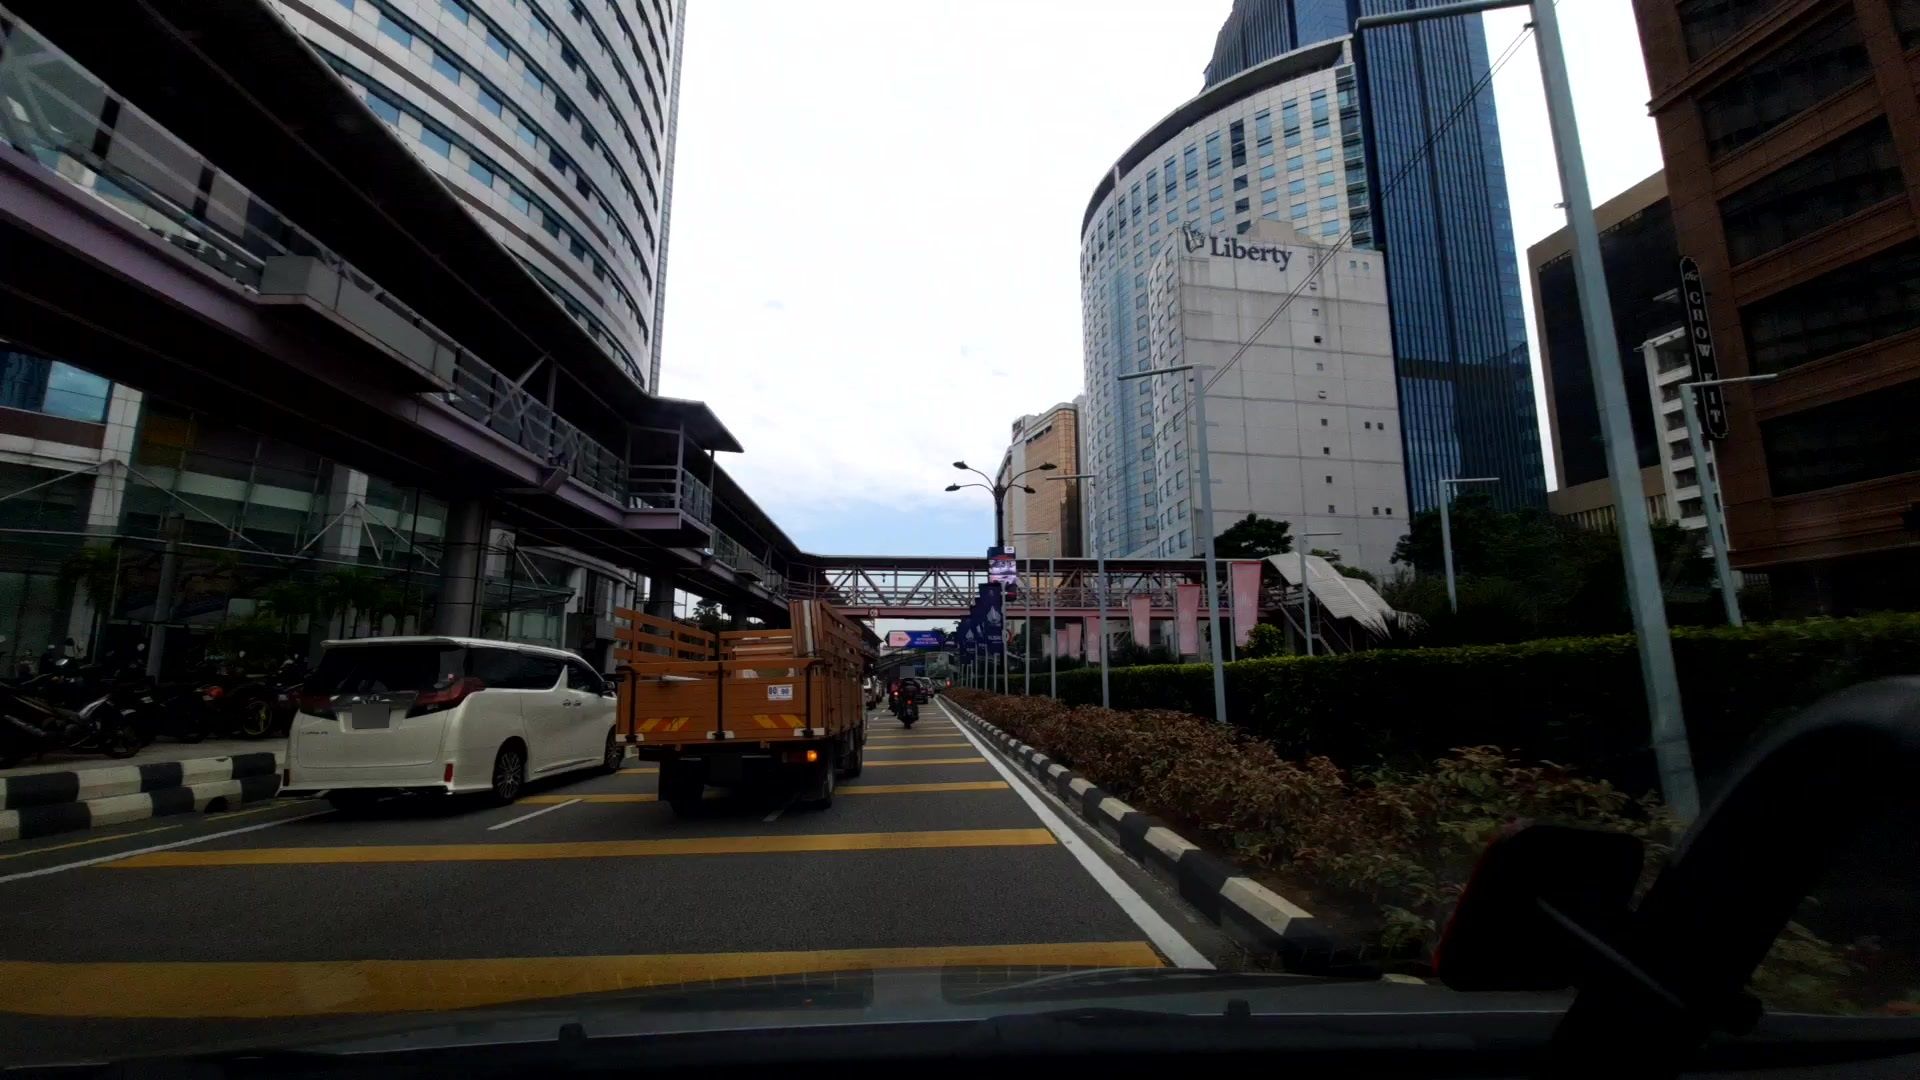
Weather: cloudy
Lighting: day
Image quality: good
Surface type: driving surface
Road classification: secondary
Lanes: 3
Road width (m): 2.0
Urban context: urban centre
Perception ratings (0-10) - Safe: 7.1, Lively: 6.21, Beautiful: 6.5, Boring: 6.94, Depressing: 3.82, Wealthy: 6.51